Question: I'm begginner in Java and wondering how to analyse this memory profile session in NetBeans and how to watch on it to get assist in searching for memory leak ?
What means "Live bytes" ? I can see that when I sum all live bytes I will get only small part of used by java application system memory.
Why there is no information about allocated bytes of each object type ?
Is continuously growing value of "Allocated Objects" sign of memory leak ?
This is application with lot of concurrent threads and http connections.
I've checked threads and they are working ok - I mean there is no more than 20 threads simutaneously.
I've used JBOSS Netty for http connection and jSoup for parsing HTML.
<URL>
Is this memory leak caused by too many allocated ParseError objects ? or I should serach for reason of memory leak with byte creation stack trace ?
Additional resources:
<URL>
<URL>
I've added to my project HTML Cleaner. This cause that i don't see any parser errors anymore. Memory leak growth now about 3-4 times slower. After reaching 800MB of memory usage, app crashed and I could watch heap in NetBeans. Results:

Note: I didn't created any LinkedHashMap in my app, so it must be created by other library. TagNode is a object that hold cleaned html after 'HTML Cleaner' cleaning. I've only one TagNode Object in my app and it is local variable in netty http response handler (called by messageReceived).
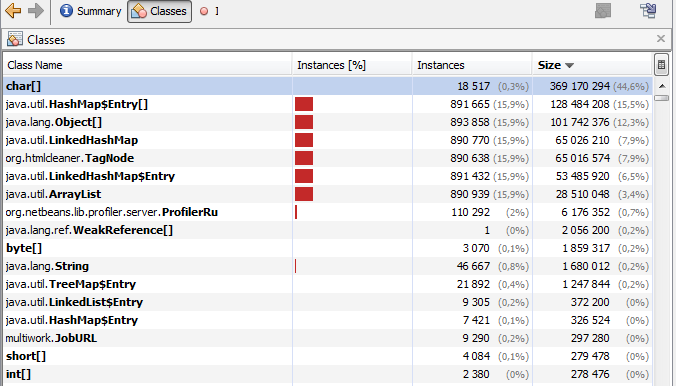
Answer: I've always preferred <URL> to Netbeans' built-in diagnostic facilities. MAT can work with bigger heapdumps than Netbeans as well.
The easiest is to have the jvm spit out a heapdump on OOM, feed it into MAT and based on the leak suspect list trace back to the probable cause of the memory leak.
'''
-XX:+HeapDumpOnOutOfMemoryError
'''
is the JVM option you'll need. Another approach is to generate some heapdumps at regular intervals before the applications OOMs, and compare those in MAT - it has a facility to compare dumps. See <URL> to learn how to generate dumps. Sometimes inspecting the content of the heap elements is necessary to figure out where they come from.
It won't be easy, and it takes some time to learn how to zoom in on the culprit in a heap dump, but it's a very useful skill.